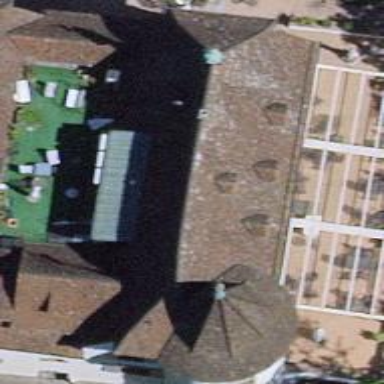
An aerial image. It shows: Restaurant.